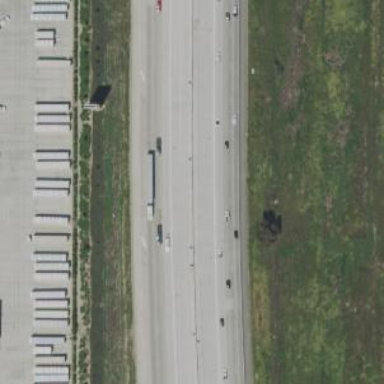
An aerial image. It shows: View of motorway.